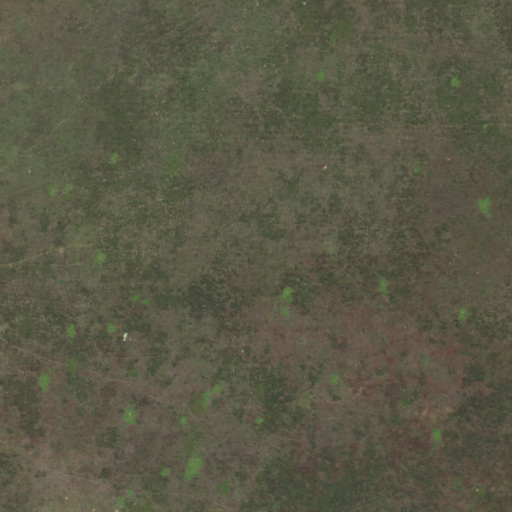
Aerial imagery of plain(s) in Kansas named Pasture Number Twelve containing grassland and shrub